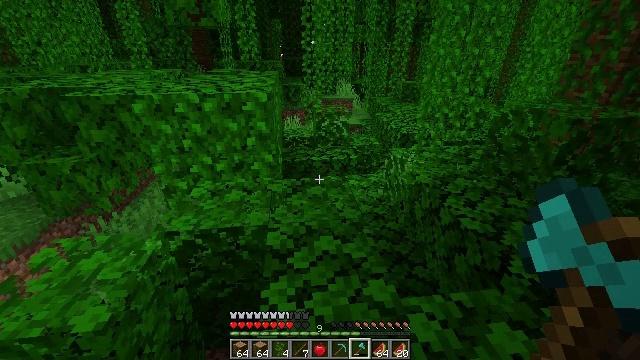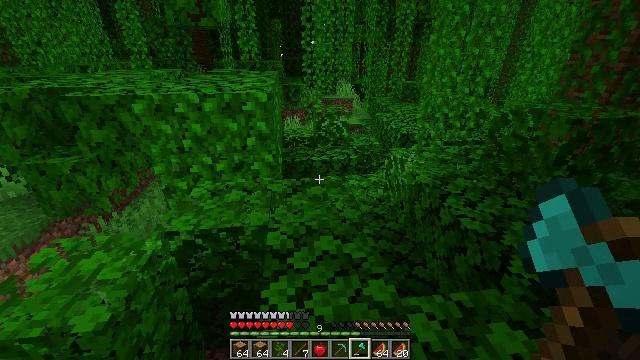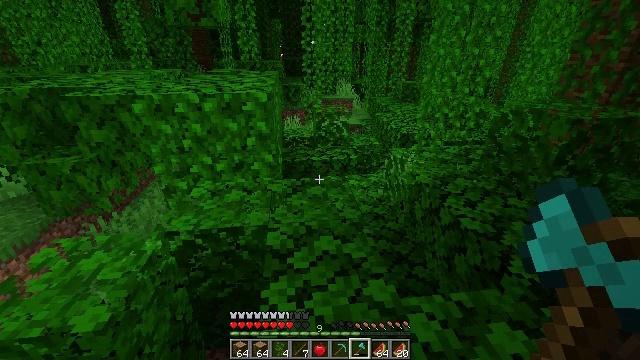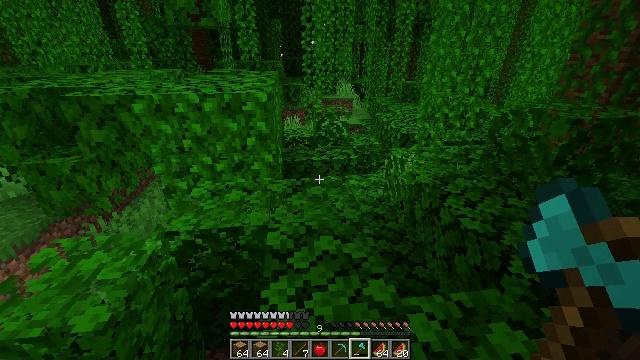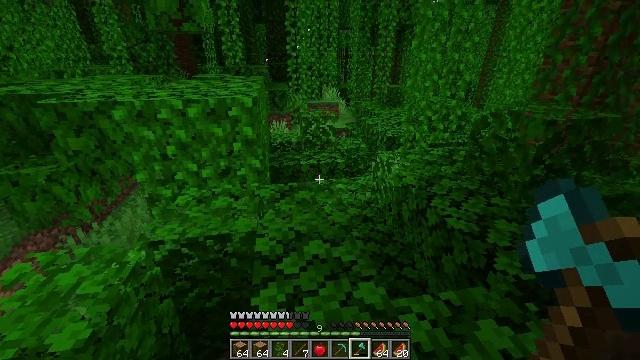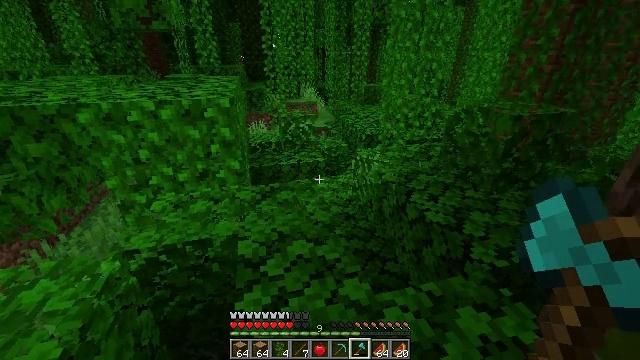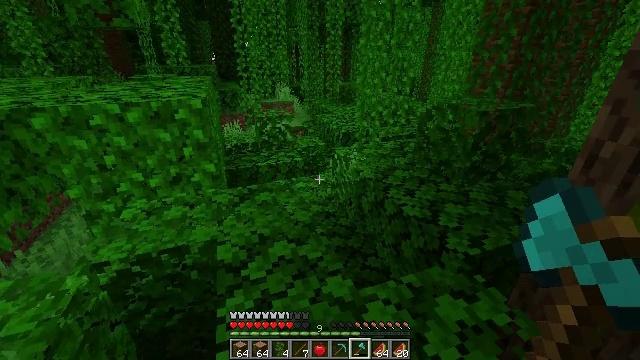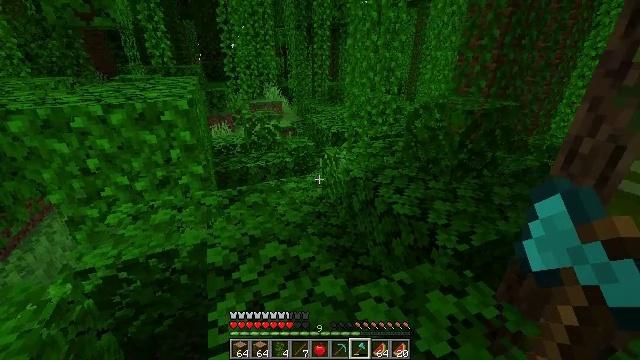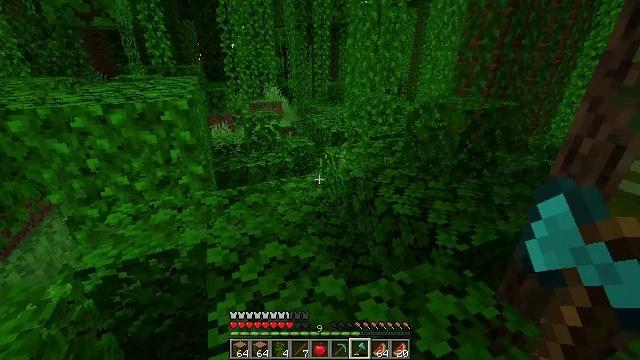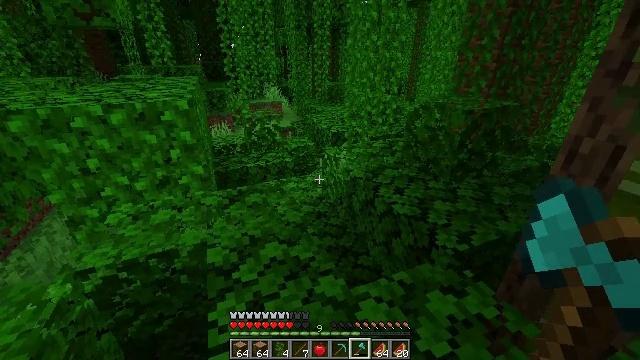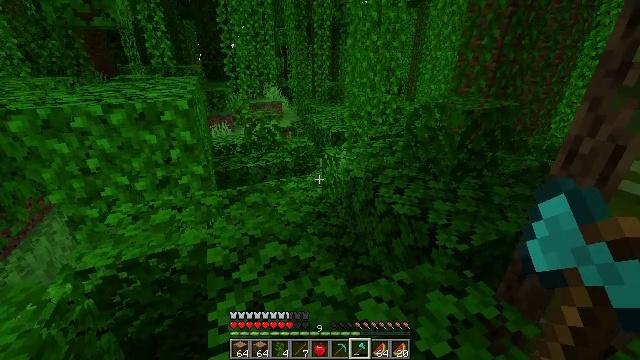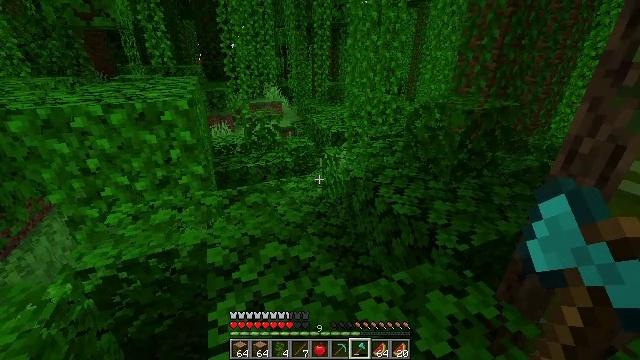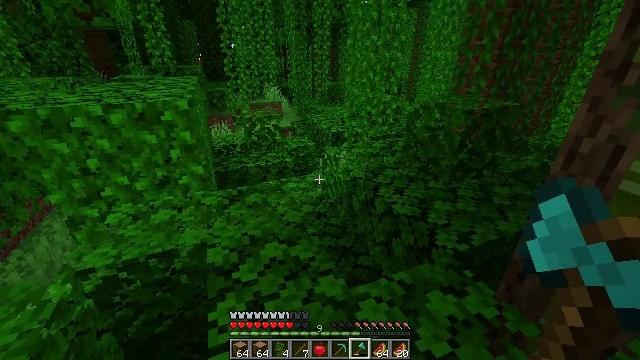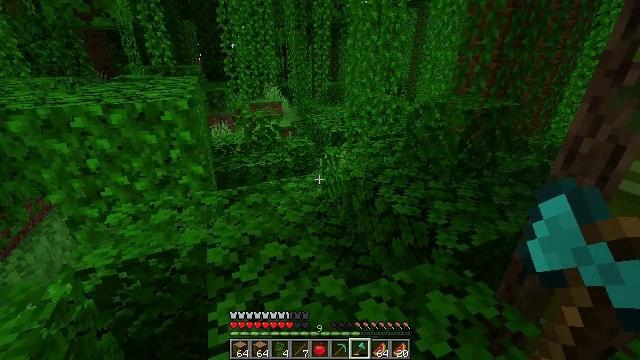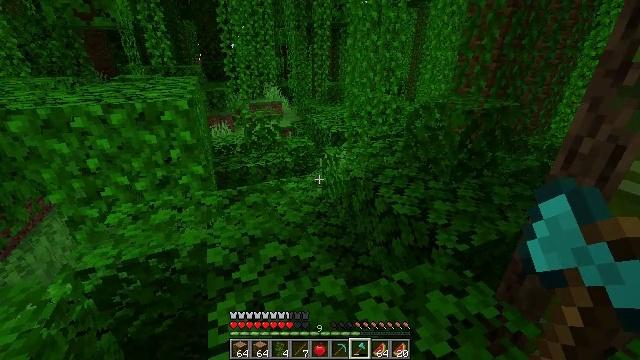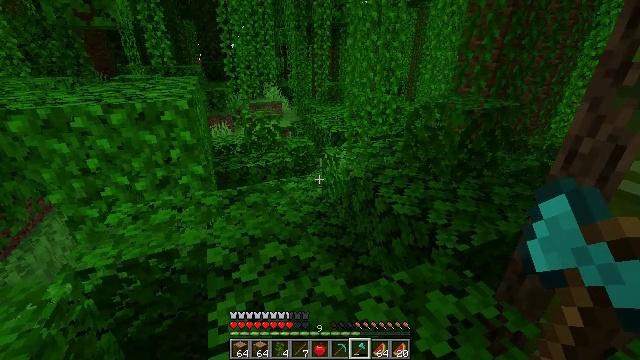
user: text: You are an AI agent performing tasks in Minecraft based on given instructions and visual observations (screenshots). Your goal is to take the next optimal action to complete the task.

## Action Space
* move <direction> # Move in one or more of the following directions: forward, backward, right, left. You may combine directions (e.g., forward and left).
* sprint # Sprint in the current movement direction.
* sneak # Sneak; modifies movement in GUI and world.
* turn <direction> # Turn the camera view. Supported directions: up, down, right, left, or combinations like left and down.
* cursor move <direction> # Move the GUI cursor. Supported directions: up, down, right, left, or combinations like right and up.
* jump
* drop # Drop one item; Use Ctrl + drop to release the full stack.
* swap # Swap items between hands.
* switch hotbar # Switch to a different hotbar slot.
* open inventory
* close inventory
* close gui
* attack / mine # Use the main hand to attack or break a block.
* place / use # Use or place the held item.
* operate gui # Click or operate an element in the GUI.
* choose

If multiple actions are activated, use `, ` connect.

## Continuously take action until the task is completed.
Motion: motion action
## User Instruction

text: Break the bamboo stalk.
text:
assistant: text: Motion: no_op
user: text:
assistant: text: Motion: no_op
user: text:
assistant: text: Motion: no_op
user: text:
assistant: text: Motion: no_op
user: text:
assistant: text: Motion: no_op
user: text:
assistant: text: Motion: no_op
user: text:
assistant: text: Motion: no_op
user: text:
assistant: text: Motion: turn right
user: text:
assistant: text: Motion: turn right
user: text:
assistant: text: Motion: turn right
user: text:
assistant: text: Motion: turn right
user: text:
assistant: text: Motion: no_op
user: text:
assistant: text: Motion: no_op
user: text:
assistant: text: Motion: no_op
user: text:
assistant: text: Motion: no_op
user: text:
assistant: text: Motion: no_op
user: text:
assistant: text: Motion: no_op
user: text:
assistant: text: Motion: no_op
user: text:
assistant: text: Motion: no_op
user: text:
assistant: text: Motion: no_op
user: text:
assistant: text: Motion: no_op
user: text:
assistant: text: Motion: no_op
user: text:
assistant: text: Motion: turn right
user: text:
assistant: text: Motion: turn right
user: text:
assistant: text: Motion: no_op
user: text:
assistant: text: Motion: no_op
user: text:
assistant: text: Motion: no_op
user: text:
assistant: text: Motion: no_op
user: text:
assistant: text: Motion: no_op
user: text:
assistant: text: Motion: no_op